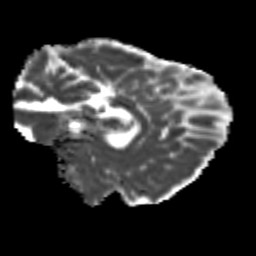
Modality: MD
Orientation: sagittal
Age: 29
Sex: male
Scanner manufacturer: siemens
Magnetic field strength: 3 T
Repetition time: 3.5 s
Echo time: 0.104 s